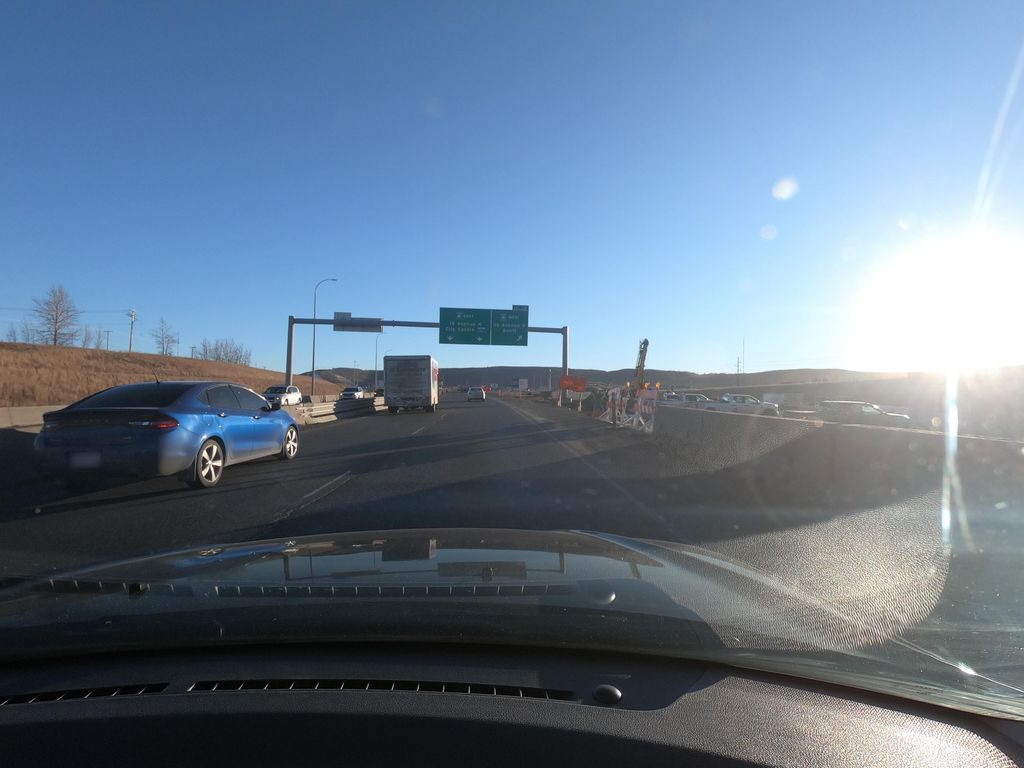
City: calgary